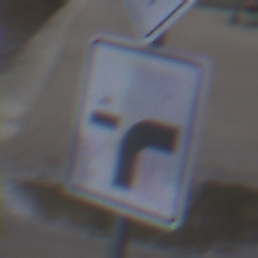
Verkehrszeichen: VerlaufVorfahrtsstrasse9
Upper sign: Vorfahrtsstrasse
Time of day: MorningAfternoon
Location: Outdoor (Urban)
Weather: Overcast
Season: NotSpecified
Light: Natural